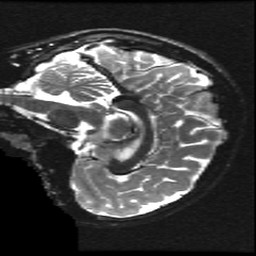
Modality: T2w
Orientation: sagittal
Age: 10
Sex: female
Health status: ill
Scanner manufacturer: ge
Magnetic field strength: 3 T
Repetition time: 7.5 s
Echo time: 0.1015 s